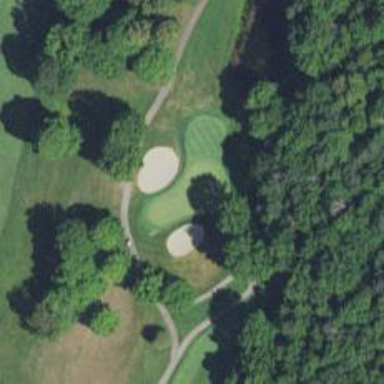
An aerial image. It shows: Golf hole.